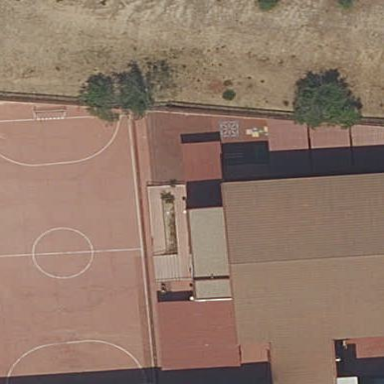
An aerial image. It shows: Futsal pitch with concrete surface.